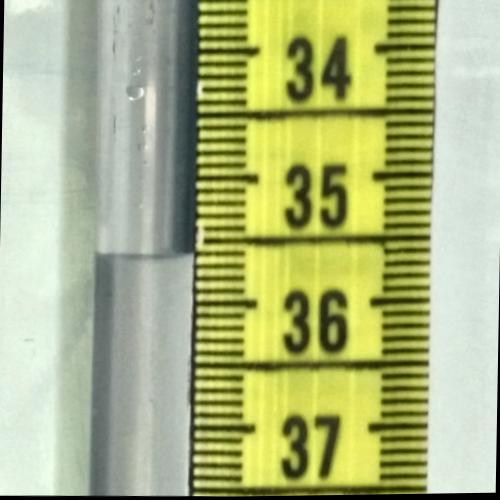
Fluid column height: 35.6 cm